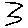
Label: zigzag